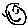
Label: smiley face